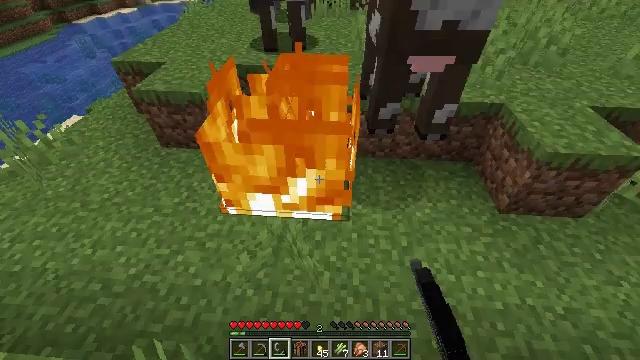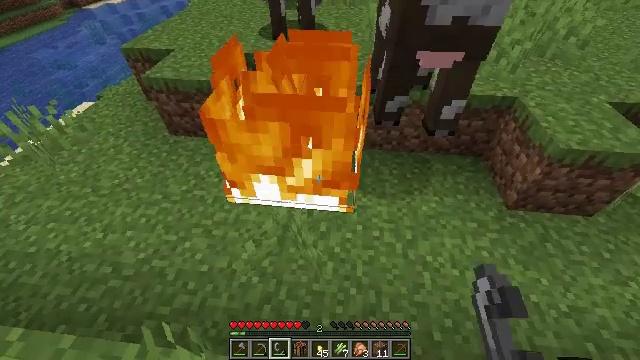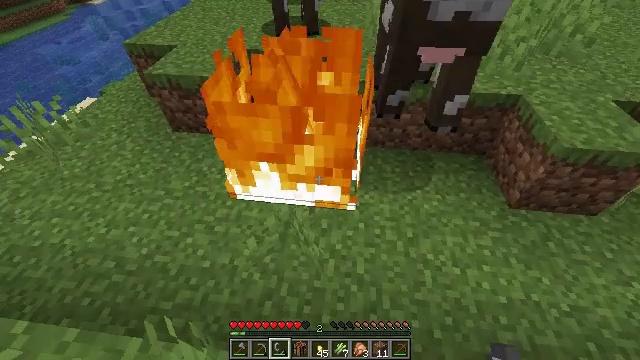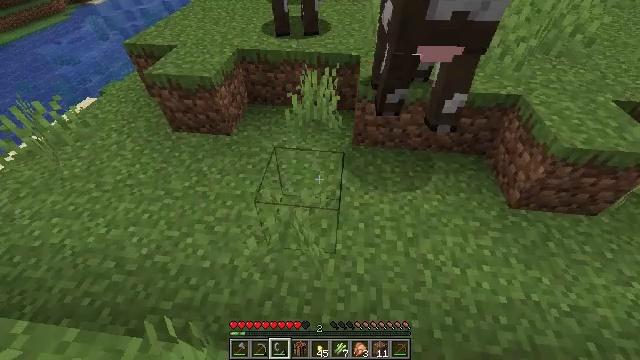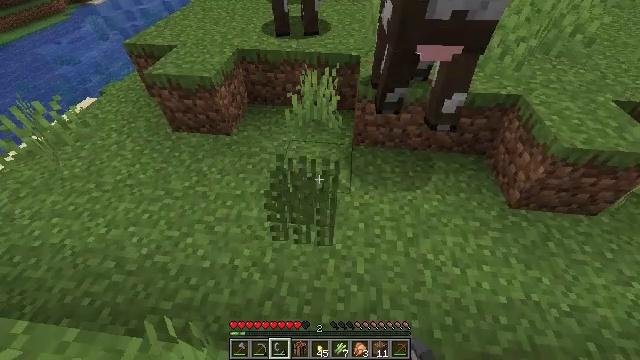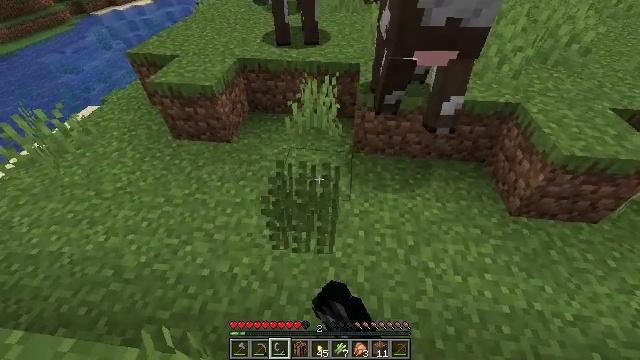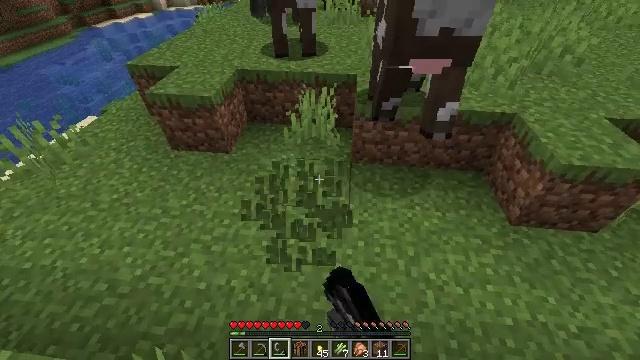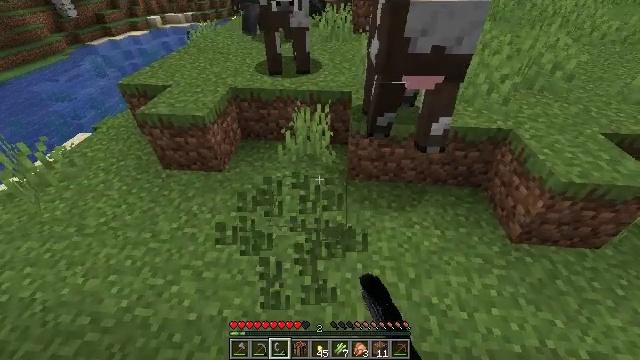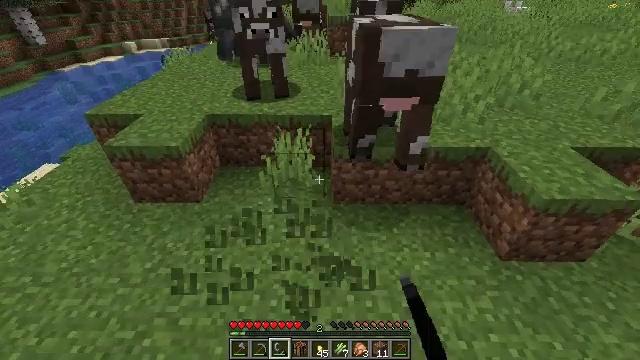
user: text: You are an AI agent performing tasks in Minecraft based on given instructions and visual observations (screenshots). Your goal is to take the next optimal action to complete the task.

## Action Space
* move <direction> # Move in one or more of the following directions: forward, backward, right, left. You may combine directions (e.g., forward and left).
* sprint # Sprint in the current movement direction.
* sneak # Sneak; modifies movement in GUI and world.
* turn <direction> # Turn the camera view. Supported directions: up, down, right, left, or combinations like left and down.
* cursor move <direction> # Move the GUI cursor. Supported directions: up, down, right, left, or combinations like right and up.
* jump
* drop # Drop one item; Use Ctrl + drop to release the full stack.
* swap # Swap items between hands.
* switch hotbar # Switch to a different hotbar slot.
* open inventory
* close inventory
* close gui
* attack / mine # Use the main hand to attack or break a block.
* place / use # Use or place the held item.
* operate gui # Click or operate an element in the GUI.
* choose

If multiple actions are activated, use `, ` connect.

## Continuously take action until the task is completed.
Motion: motion action
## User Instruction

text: Collect the grass from the surface.
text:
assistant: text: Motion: turn left and down
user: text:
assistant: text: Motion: no_op
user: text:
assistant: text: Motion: attack / mine
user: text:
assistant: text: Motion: attack / mine
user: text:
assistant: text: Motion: turn up
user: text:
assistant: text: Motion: move forward, turn up
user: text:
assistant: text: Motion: move forward, turn right and up
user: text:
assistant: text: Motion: move forward, turn right and up
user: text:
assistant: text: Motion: no_op